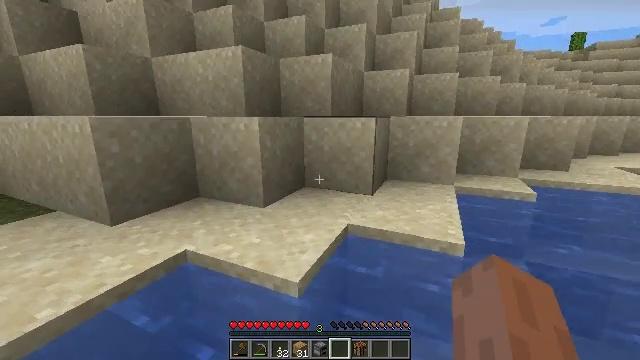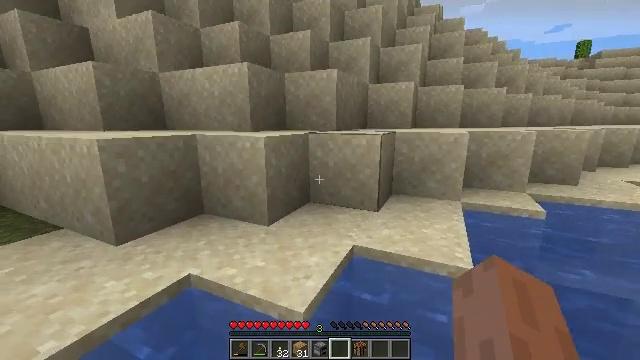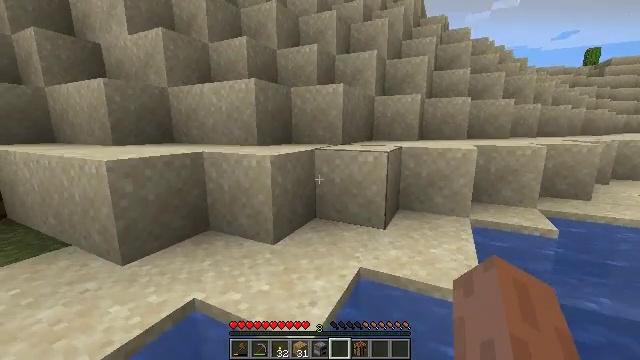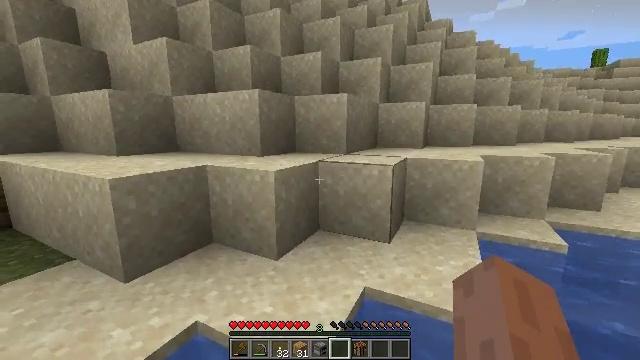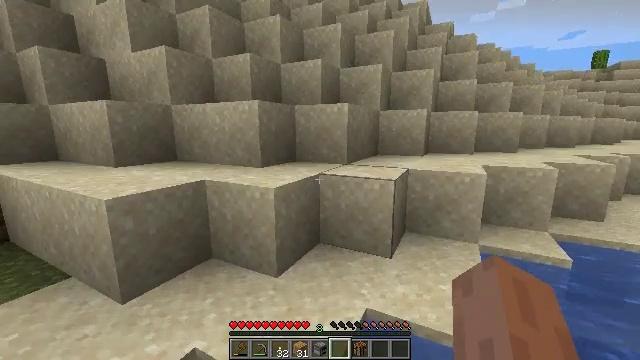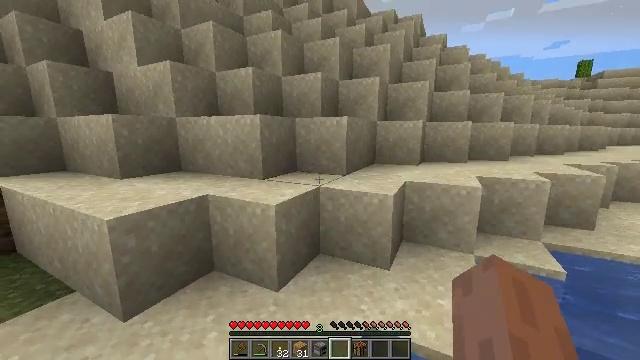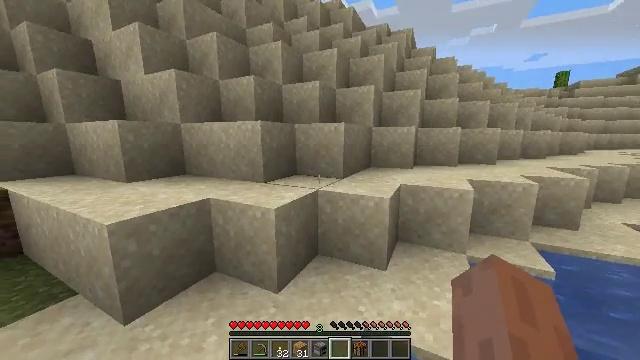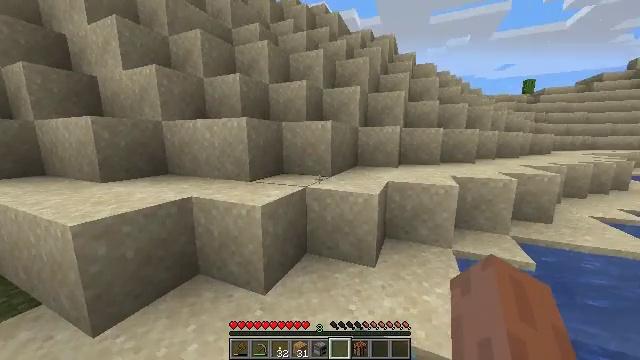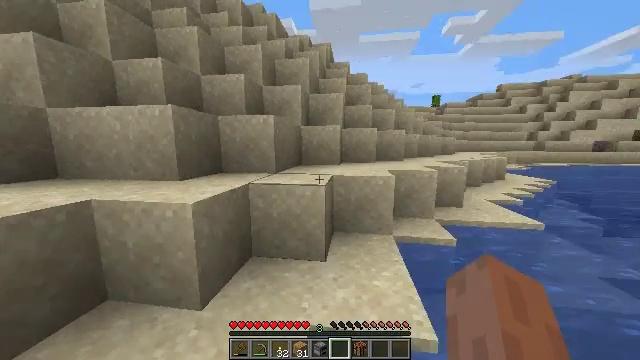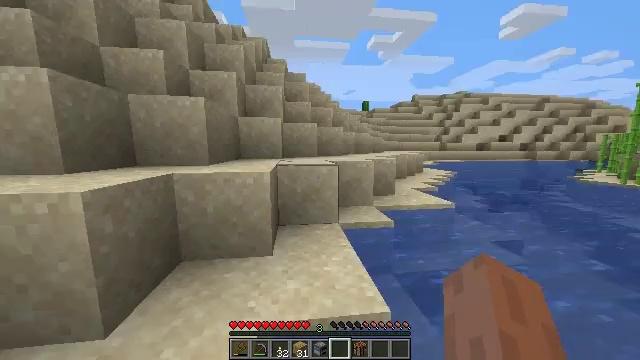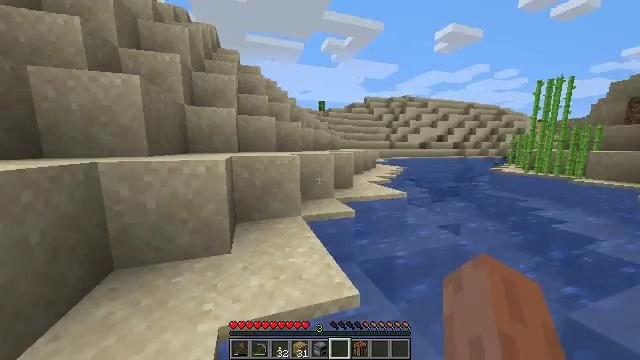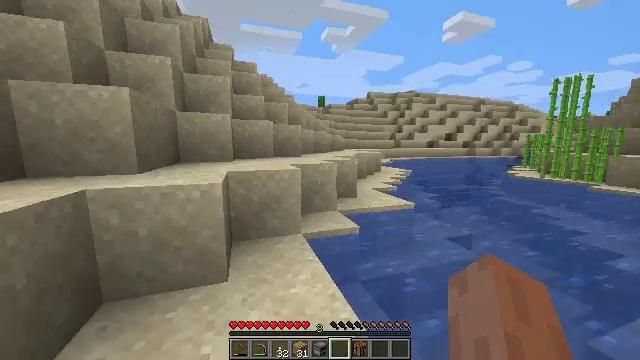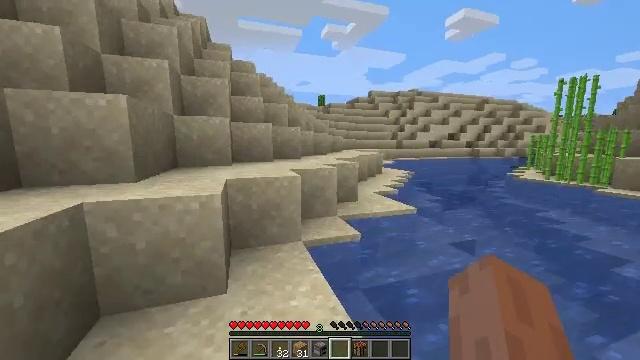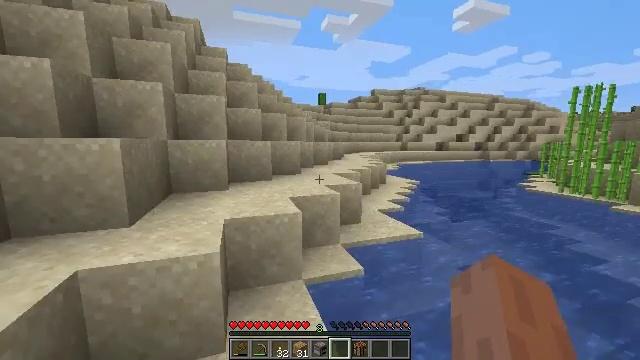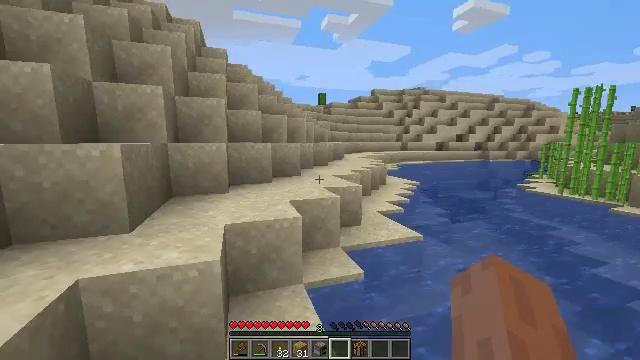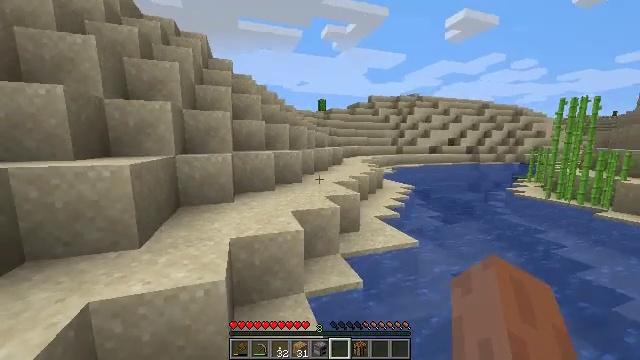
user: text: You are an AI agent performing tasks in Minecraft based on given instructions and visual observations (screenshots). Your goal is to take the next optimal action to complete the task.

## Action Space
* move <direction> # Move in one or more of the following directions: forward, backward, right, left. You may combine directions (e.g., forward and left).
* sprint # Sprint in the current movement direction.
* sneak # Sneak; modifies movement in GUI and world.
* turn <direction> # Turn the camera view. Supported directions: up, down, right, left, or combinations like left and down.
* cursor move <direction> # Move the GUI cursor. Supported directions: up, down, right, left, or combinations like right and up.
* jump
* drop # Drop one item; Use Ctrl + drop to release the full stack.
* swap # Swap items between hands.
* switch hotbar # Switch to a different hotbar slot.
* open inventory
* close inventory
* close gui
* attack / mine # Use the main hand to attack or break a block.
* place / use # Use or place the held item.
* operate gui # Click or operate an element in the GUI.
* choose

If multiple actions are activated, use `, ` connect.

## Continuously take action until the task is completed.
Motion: motion action
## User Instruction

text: Obtain red mushroom blocks for decoration.
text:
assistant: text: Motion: move forward, sprint, turn up, jump
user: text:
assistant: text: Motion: move forward, sprint, turn left and up, jump
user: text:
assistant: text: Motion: move forward, sprint, jump
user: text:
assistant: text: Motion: move forward, sprint, jump
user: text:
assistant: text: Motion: move forward, sprint, jump
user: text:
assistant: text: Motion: move forward, sprint, jump
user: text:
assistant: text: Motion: move forward, sprint, turn right, jump
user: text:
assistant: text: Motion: move forward, sprint, turn right and up, jump
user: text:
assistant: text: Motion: move forward, sprint, turn right, jump
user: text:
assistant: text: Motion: move forward, sprint, turn right, jump
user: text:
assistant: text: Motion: move forward, sprint, jump
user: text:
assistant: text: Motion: move forward, sprint, jump
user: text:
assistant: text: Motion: move forward, sprint, jump
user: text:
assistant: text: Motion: move forward, sprint, jump
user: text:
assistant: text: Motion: move forward, sprint, jump
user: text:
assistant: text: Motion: move forward, sprint, jump
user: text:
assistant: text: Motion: move forward, sprint, turn left, jump
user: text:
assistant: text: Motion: move forward, sprint, turn left, jump
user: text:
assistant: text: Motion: move forward, sprint, turn left, jump
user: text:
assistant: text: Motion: move forward and move left, sprint, turn left, jump
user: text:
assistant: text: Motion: move forward and move left, sprint, jump
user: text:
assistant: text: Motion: move forward and move left, sprint, turn right, jump
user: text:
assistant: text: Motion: move forward and move left, sprint, turn right, jump
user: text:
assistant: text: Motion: move forward and move left, sprint, turn right, jump
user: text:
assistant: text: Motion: move forward, sprint, turn right, jump
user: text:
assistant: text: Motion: move forward, sprint, turn right, jump
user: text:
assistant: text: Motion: move forward, sprint, turn right, jump
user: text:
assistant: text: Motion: move forward and move left, sprint, turn right and down, jump
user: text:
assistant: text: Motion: move forward and move left, sprint, turn right and down, jump
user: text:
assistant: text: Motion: move forward and move left, sprint, jump